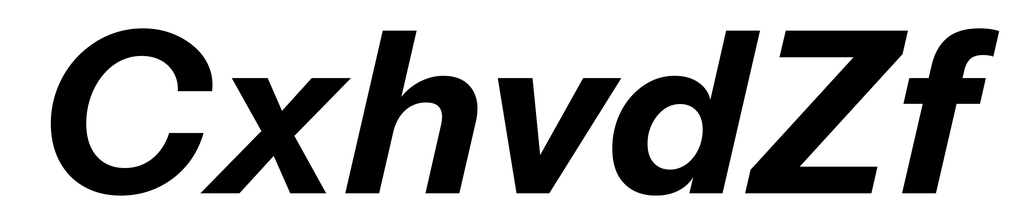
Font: InstrumentSans-Italic_Bold_Italic